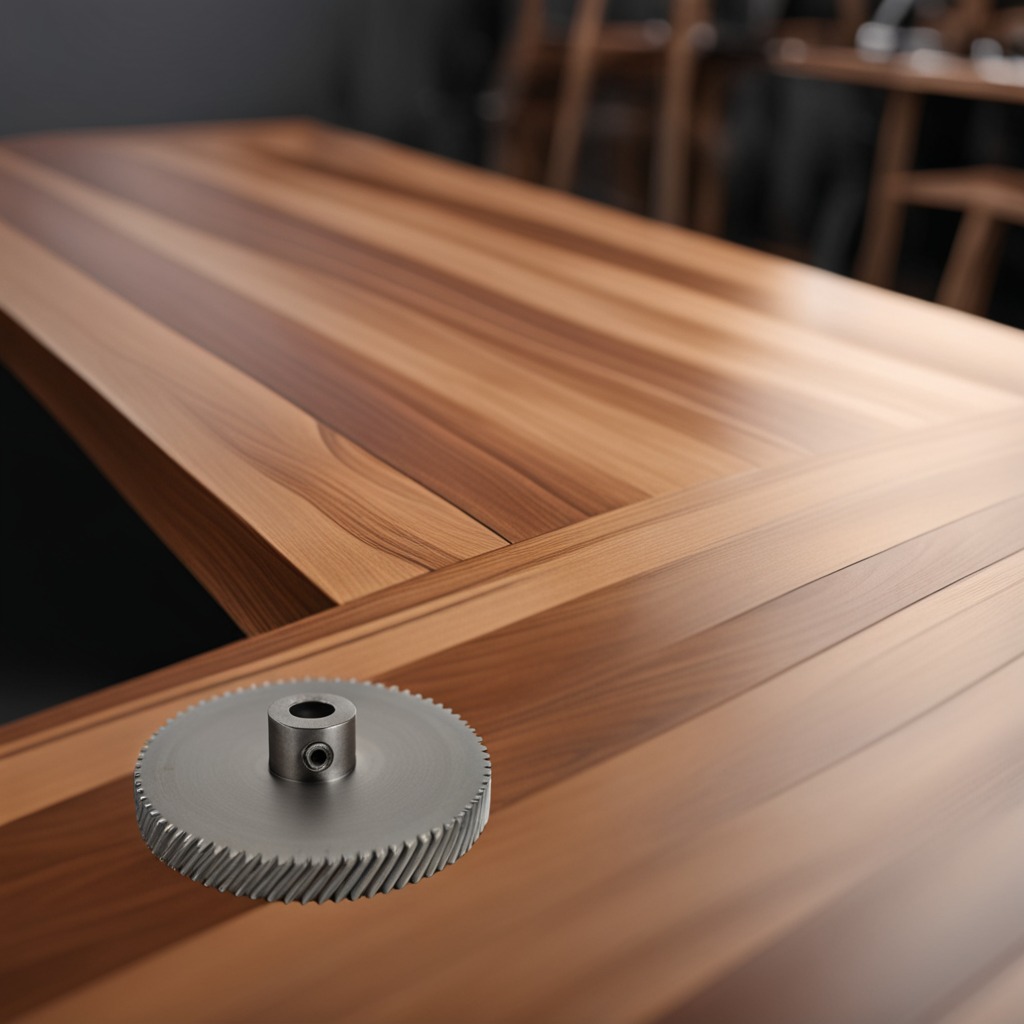
A steel gear with teeth is lying on a wooden table in a carpentry studio.